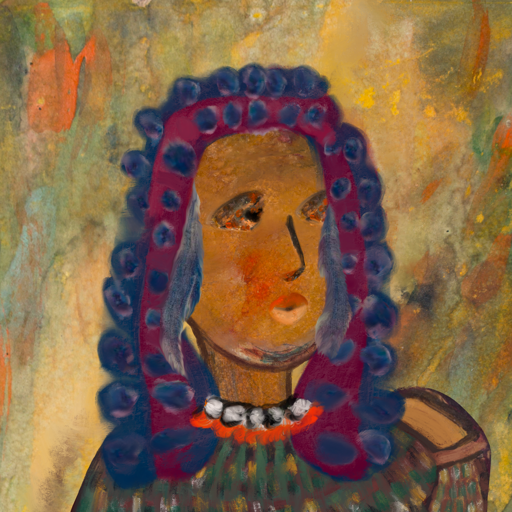
Background: Comrade, Head And Neck Side: Pipe, Face Side: Gypsy_Queen, Bust: After_Raid, Hair Side: Hill_Girl, Head Accessory: Blank, Second Necklace: Blank, Necklace: An_Impression, Baby: Blank